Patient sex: M
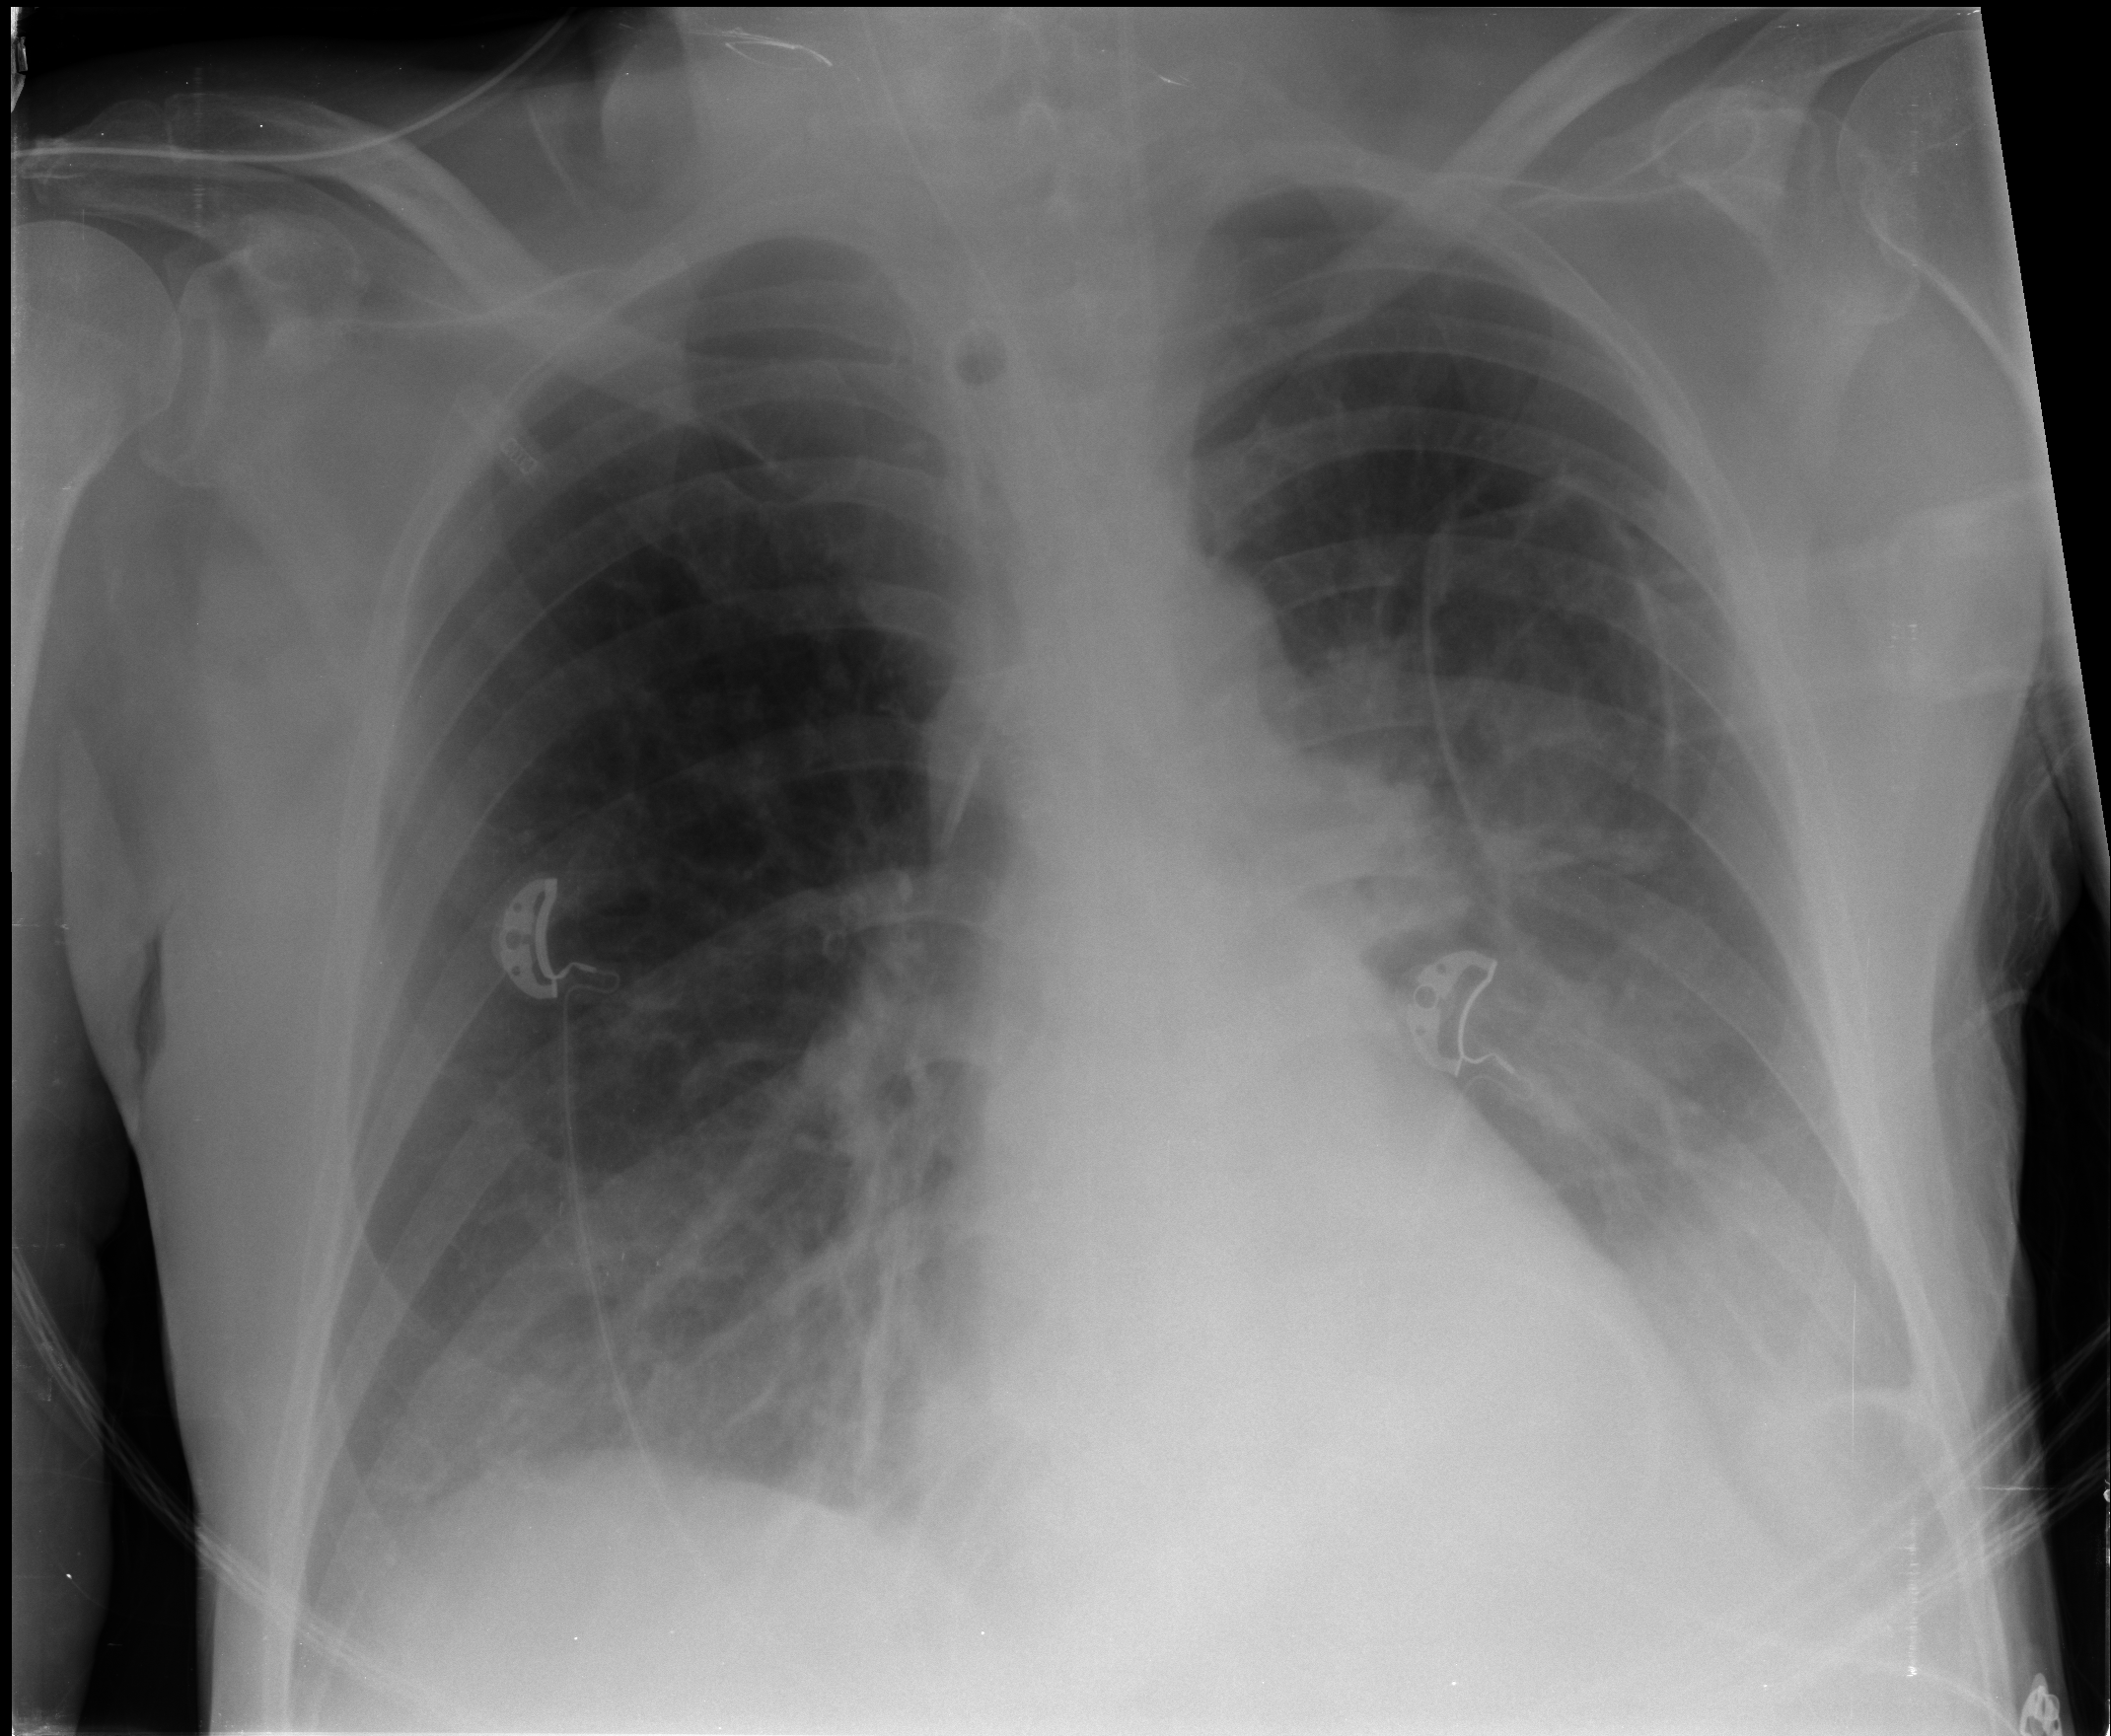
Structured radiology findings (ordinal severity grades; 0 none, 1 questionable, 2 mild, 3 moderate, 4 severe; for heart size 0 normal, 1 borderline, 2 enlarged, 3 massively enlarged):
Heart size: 2
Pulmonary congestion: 0
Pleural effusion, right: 2
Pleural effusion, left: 2
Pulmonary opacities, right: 0
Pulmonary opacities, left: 2
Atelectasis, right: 2
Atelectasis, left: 2